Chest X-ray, PA view. Patient: 28 years old, sex M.
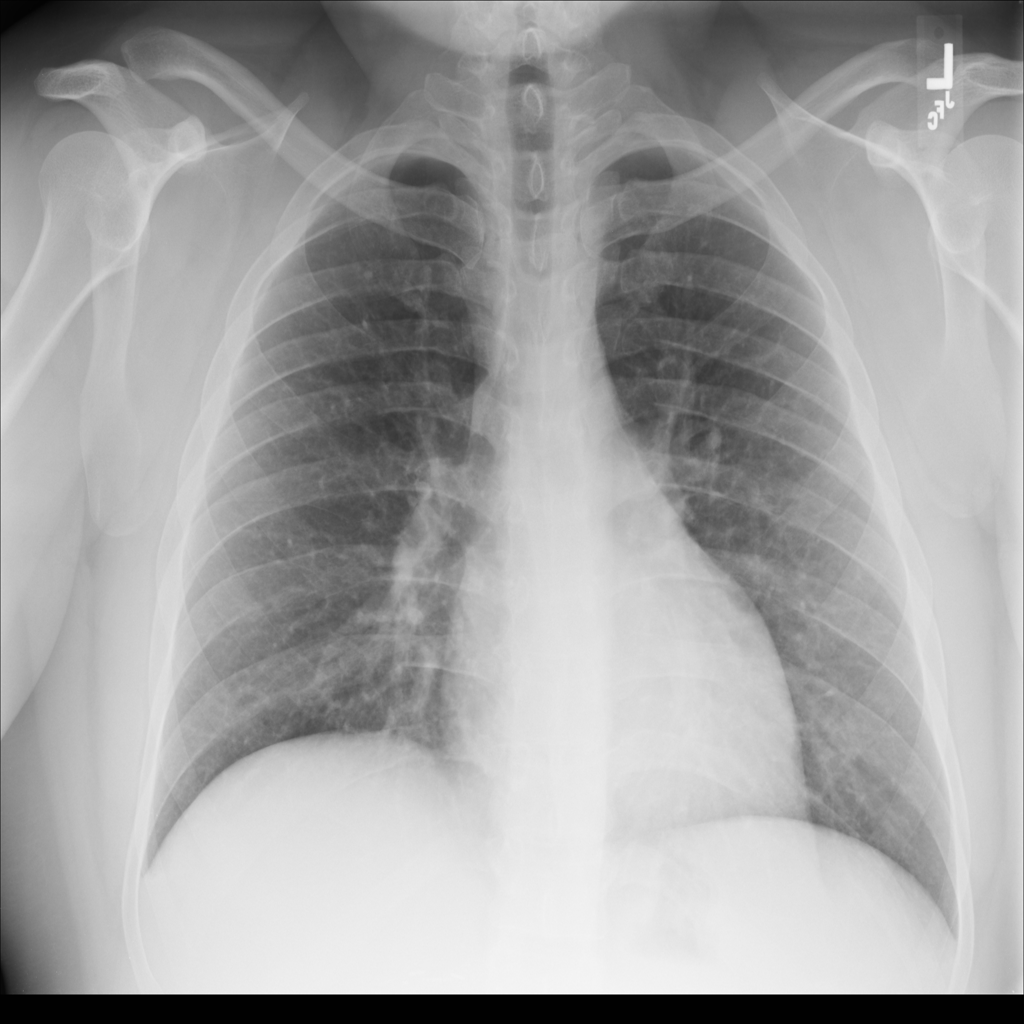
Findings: No Finding